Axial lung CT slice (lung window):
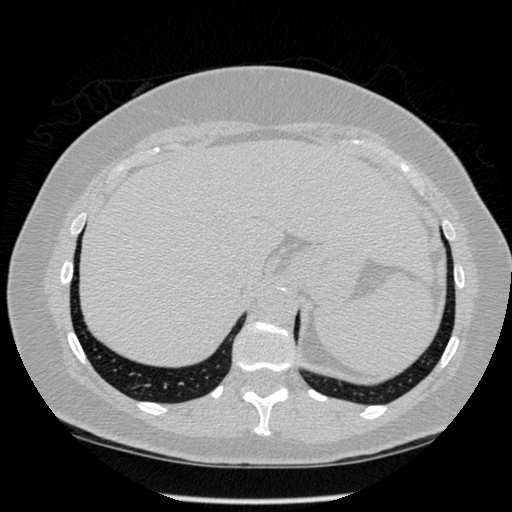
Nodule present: no